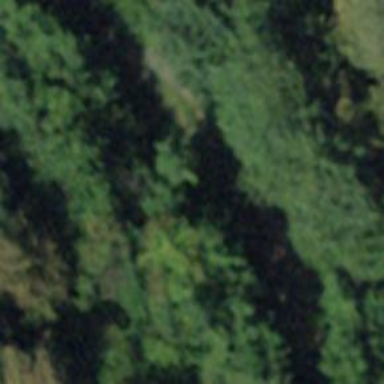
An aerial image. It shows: Track used for forestry vehicles with pebblestone surface of grade 2.